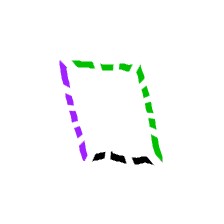
Shape: parallelogram